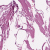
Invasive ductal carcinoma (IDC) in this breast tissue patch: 0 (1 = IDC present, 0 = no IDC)